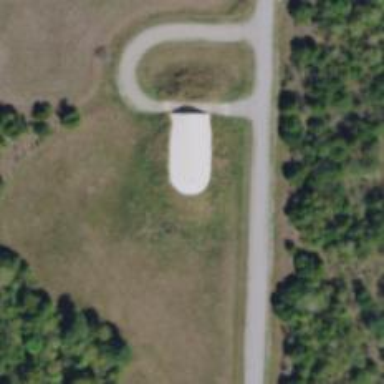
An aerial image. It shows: Military bunker.